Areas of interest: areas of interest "Home Appliance and Electronics Store"
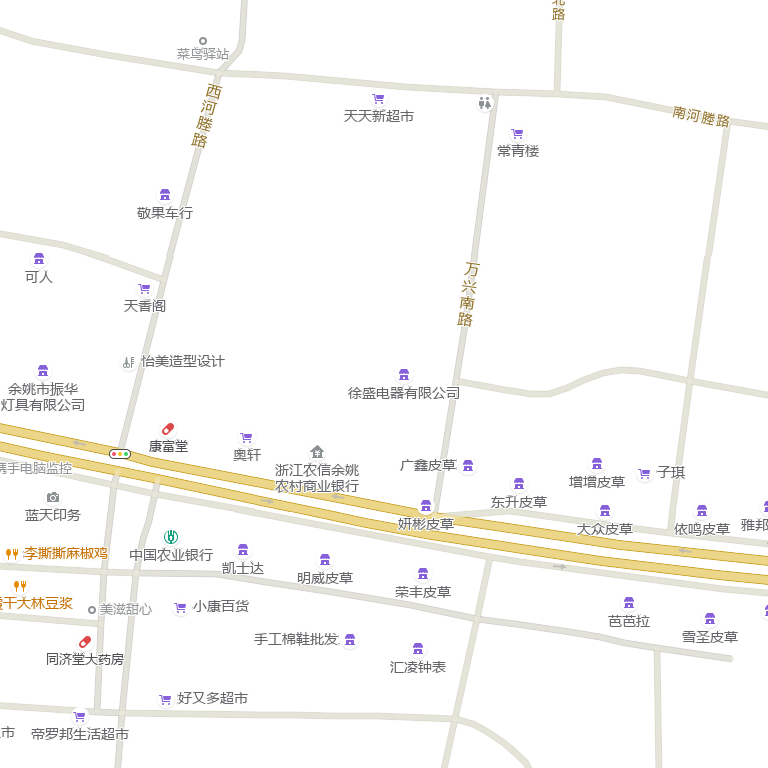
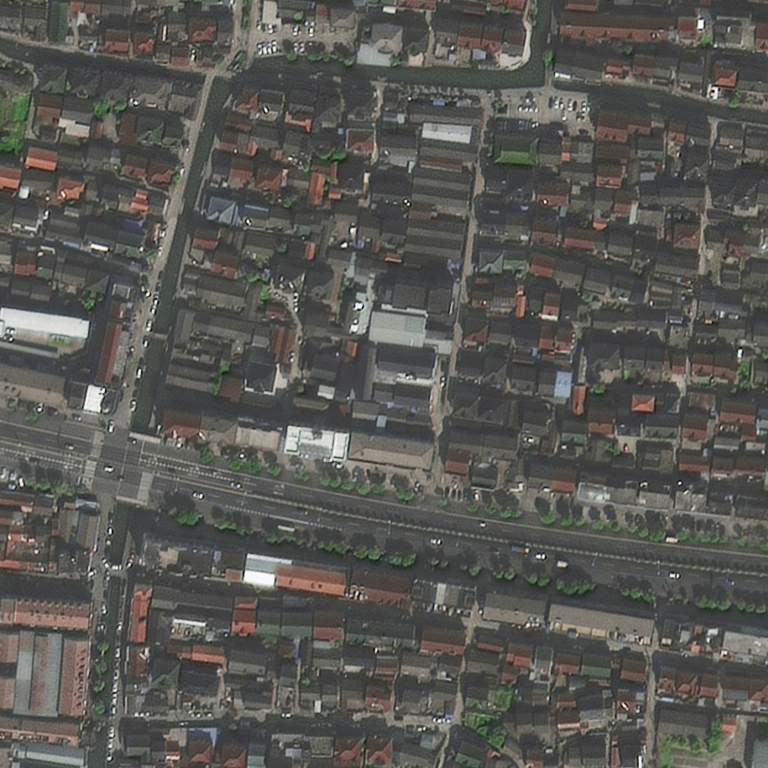